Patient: sex M, age 71
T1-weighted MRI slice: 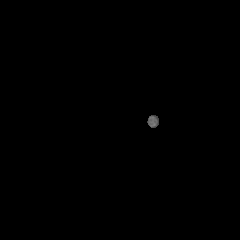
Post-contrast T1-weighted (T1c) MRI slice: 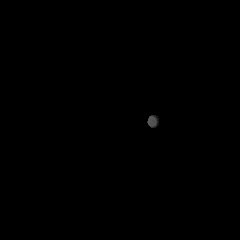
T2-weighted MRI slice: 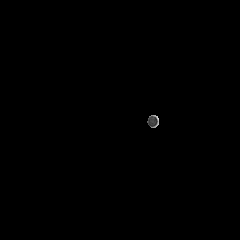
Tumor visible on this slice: no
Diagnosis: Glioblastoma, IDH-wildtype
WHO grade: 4